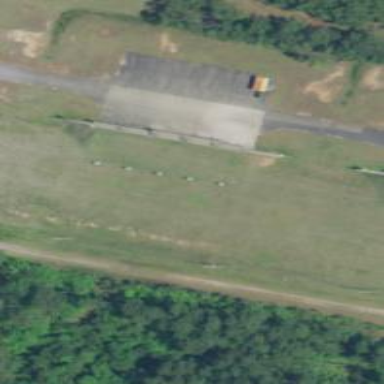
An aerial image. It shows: Military bunker for protection and defense.